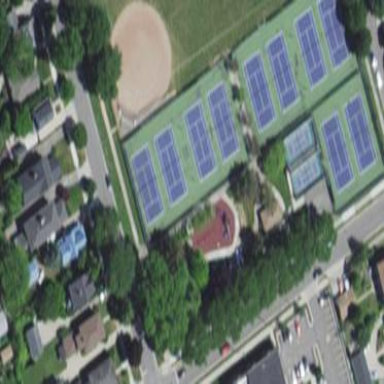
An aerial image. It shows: Tennis court on the leisure land pitch.